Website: home-depot
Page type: delivery-shipping
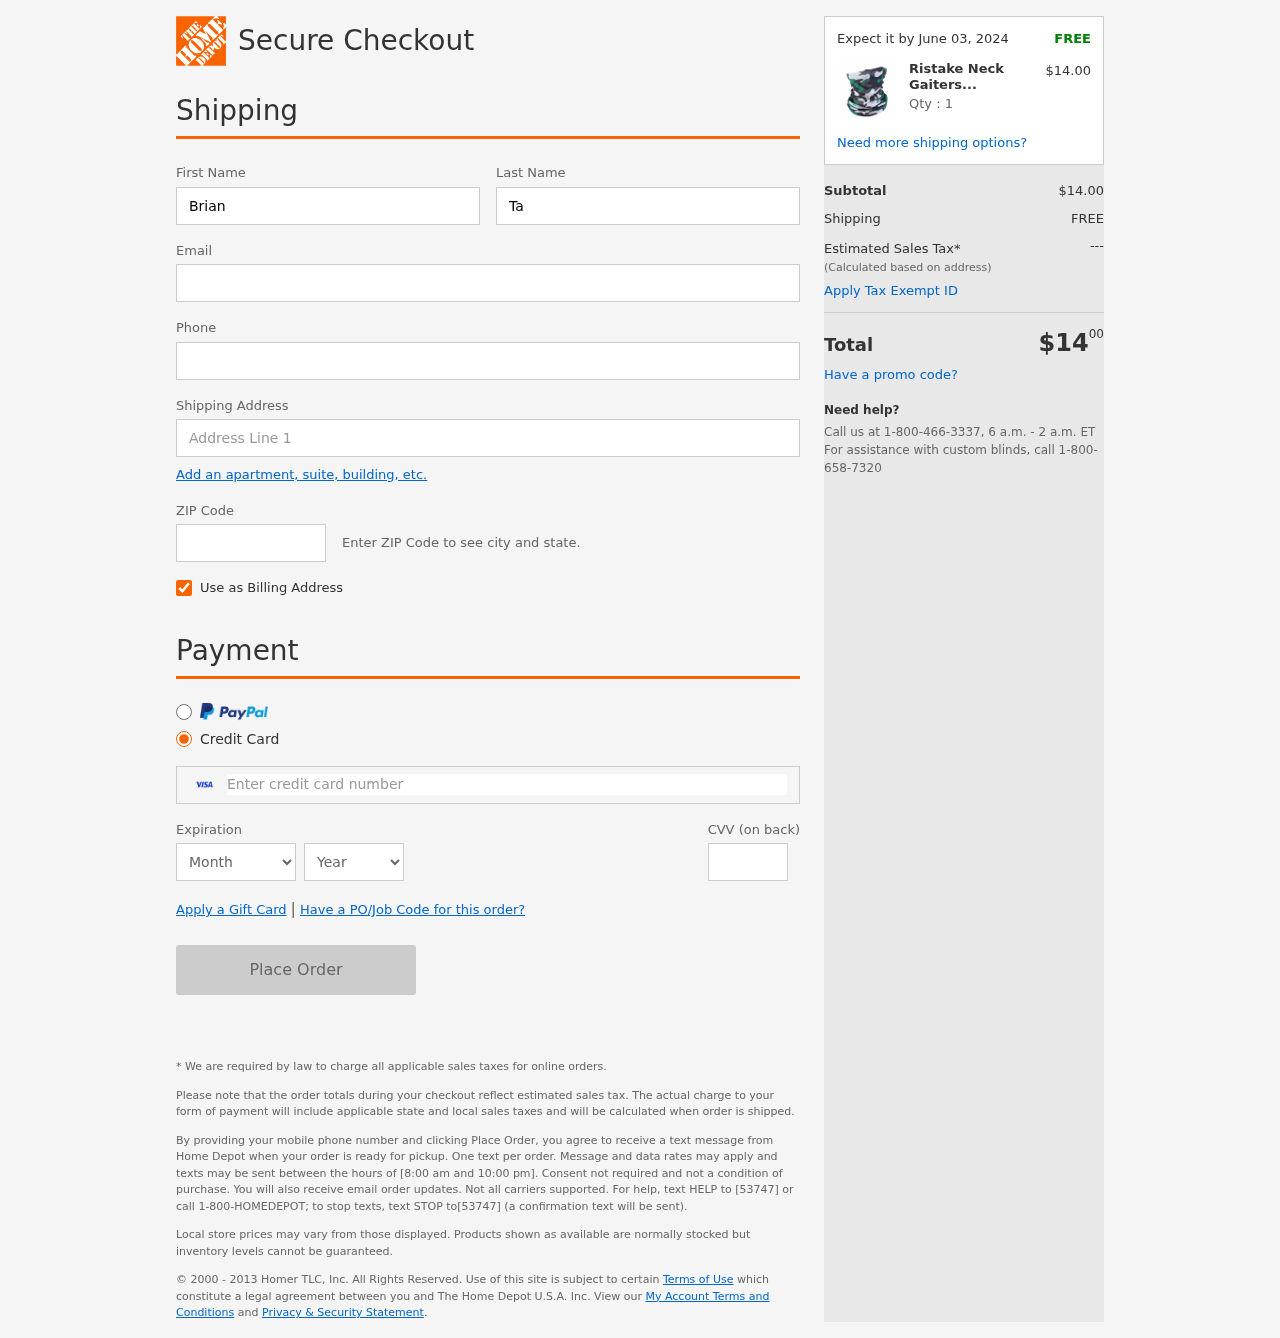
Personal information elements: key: PII_CARD_CVV
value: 458
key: PII_CARD_EXPIRY_MONTH
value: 12
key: PII_CARD_EXPIRY_YEAR
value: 30
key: PII_CARD_NUMBER
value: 4946 2120 7558 2429
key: PII_EMAIL
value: briantate@yahoo.com
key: PII_FIRSTNAME
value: Brian
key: PII_LASTNAME
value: Tate
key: PII_PHONE
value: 2244836147
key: PII_POSTCODE
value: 33326
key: PII_STREET
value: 8699 Brandy Green Apt. 526
Product elements: key: PRODUCT1_NAME
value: Ristake Neck Gaiters, Face Bandana Neck Gaiter Face Scarf Balaclava for Sun Dust Wind, 1 Pack, Multi
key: PRODUCT1_PRICE
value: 14
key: PRODUCT1_QUANTITY
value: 1
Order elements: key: ORDER_DELIVERY_DATE
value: Expect it by June 03, 2024
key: ORDER_SUBTOTAL
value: $14.00
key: ORDER_SHIPPING_COST
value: FREE
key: ORDER_TOTAL
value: $1400